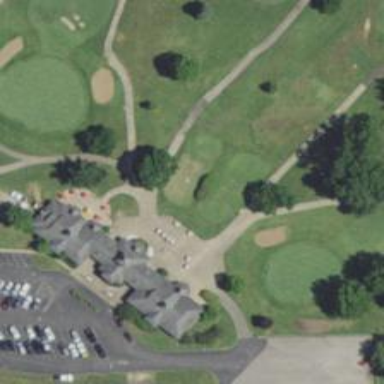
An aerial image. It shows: Path for both roads and golfers.